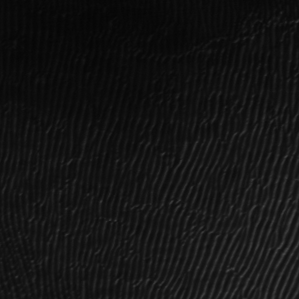
Label: frost